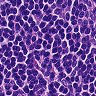
Metastatic tissue present: no